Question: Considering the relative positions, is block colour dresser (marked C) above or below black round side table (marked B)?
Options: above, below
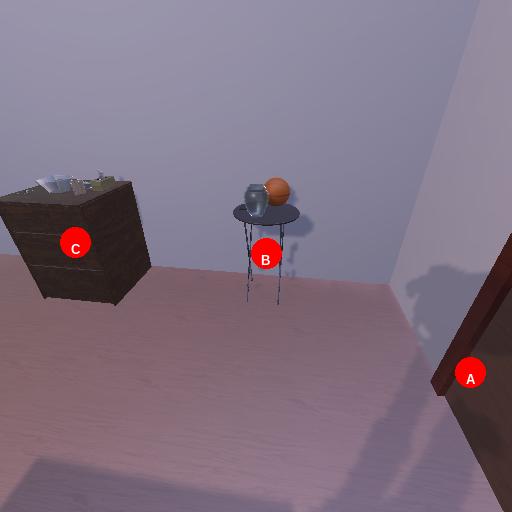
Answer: above